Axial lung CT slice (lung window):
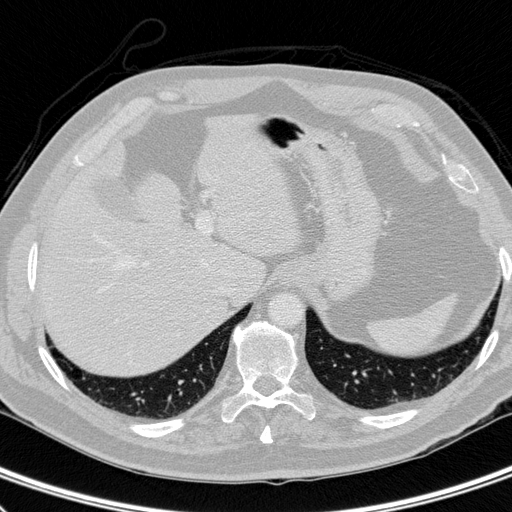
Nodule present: no